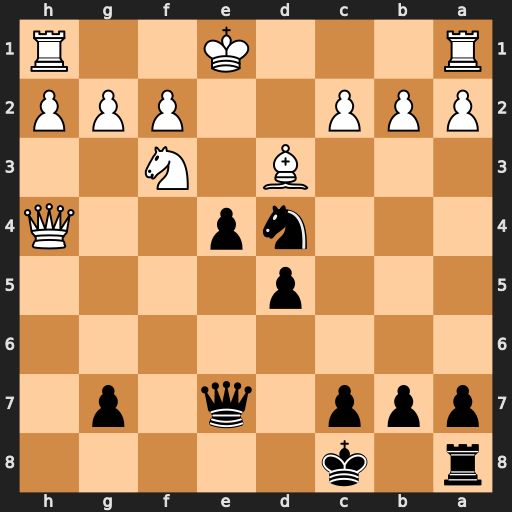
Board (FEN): r1k5/ppp1q1p1/8/3p4/3np2Q/3B1N2/PPP2PPP/R3K2R
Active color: b
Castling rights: KQ
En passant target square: -
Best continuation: Nxf3+ gxf3 Qxh4